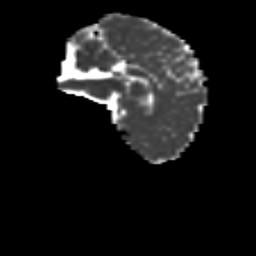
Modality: MD
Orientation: sagittal
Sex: male
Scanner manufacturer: siemens
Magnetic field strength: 3 T
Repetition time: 5 s
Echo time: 0.071 s